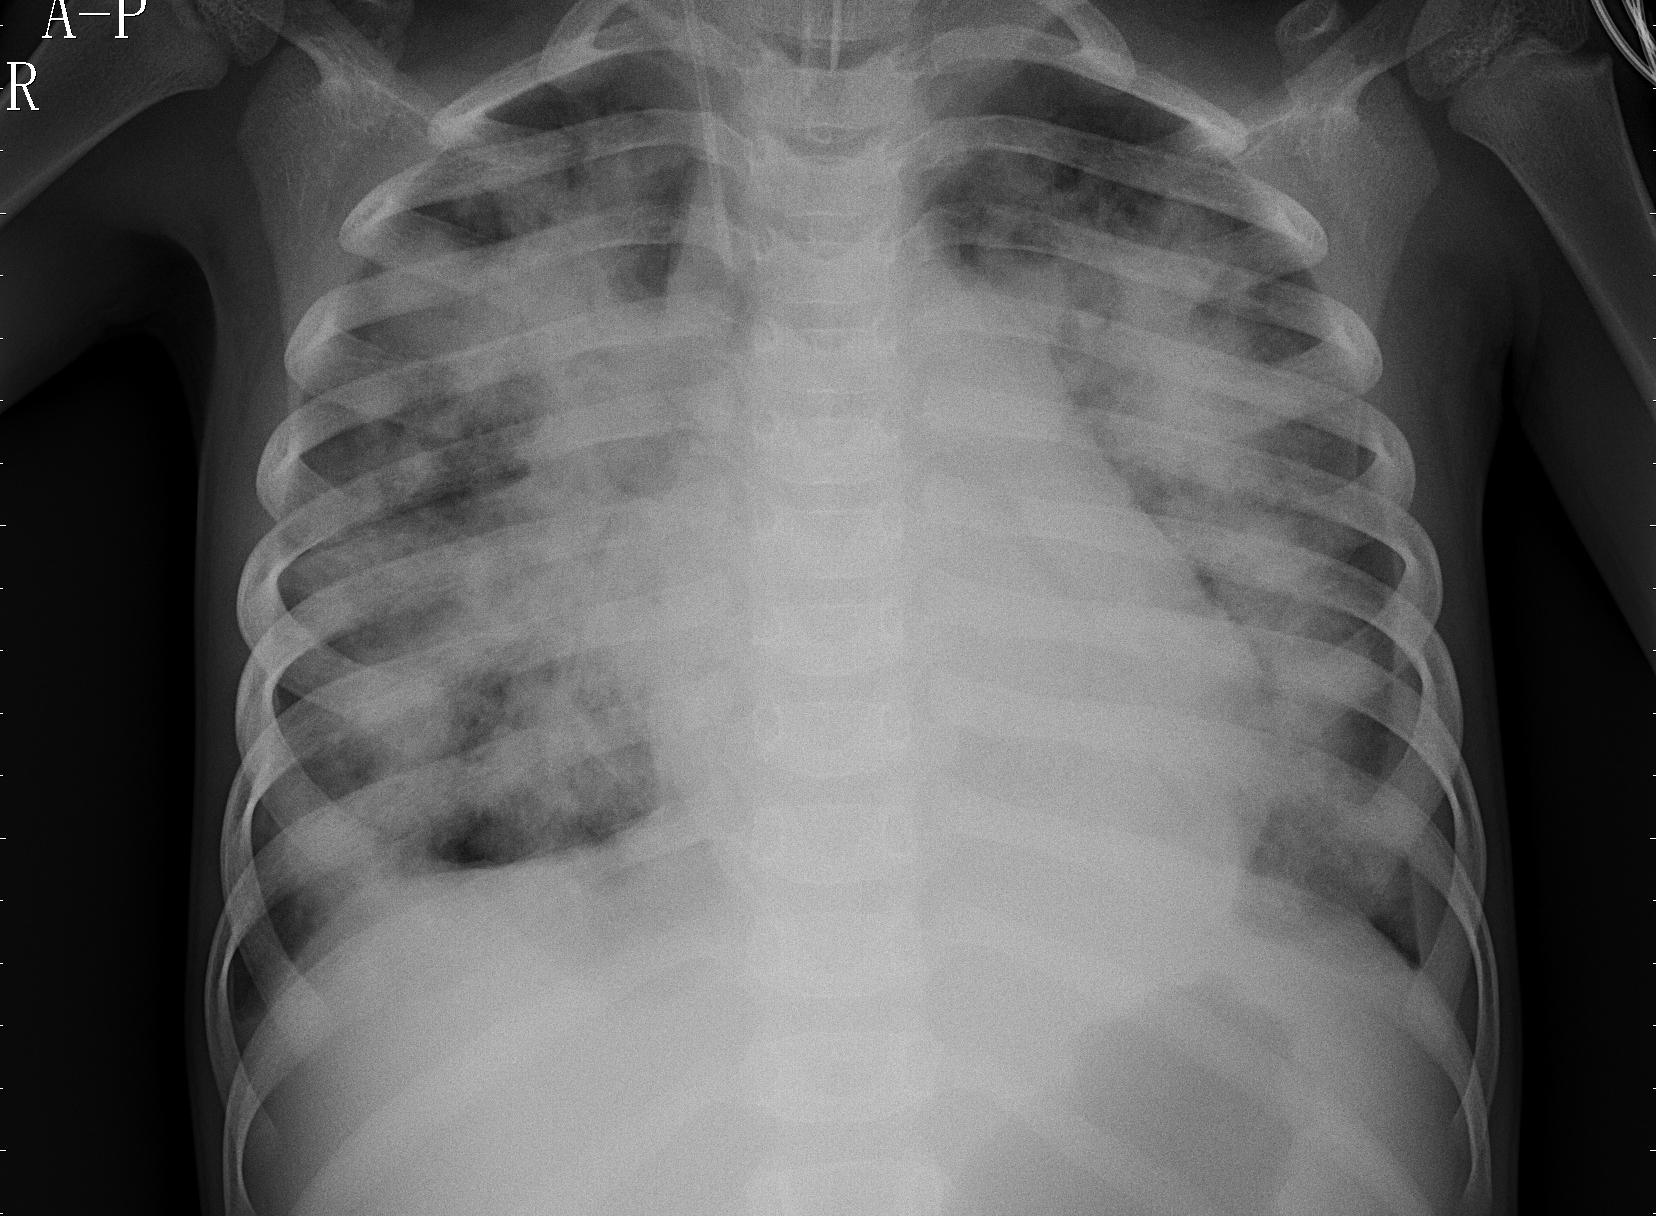
Diagnosis: PNEUMONIA